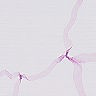
Metastatic tissue present: no